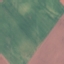
Land use / land cover: AnnualCrop